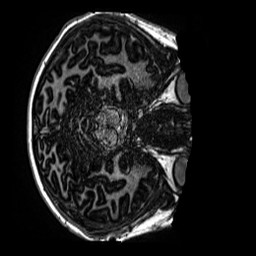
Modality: MP2RAGE
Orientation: axial
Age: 13
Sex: male
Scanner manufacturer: siemens
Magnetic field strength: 3 T
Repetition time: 4 s
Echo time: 0.00299 s